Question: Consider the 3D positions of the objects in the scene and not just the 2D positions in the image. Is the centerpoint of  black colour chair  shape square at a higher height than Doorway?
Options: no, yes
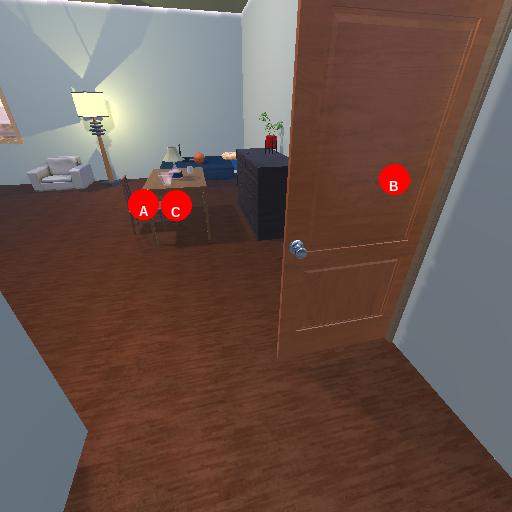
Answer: no